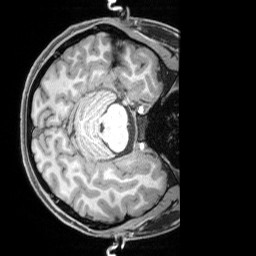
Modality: T1w
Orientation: axial
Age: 20
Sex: male
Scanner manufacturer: siemens
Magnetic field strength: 3 T
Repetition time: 2.17 s
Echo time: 0.00169 s